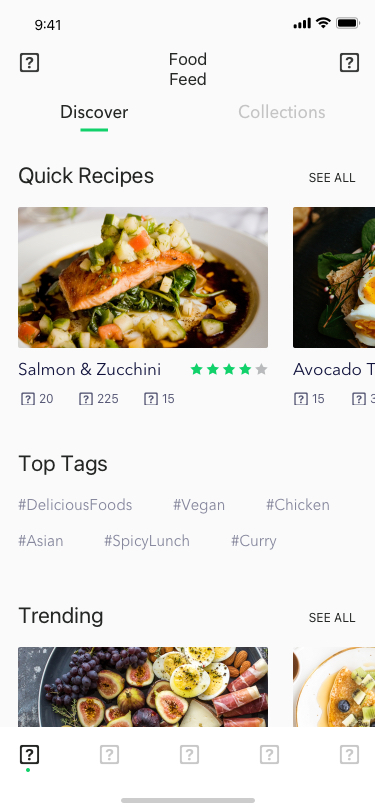
Text in this UI design:
Top Tags
#DeliciousFoods
#Asian
#SpicyLunch
#Curry
#Vegan
#Chicken


Food Feed
Discover
Collections
Quick Recipes
SEE ALL
Salmon & Zucchini
20


225

15
Avocado Toast
15


387
Trending
SEE ALL
Salmon & Zucchini
Avocado Toast




